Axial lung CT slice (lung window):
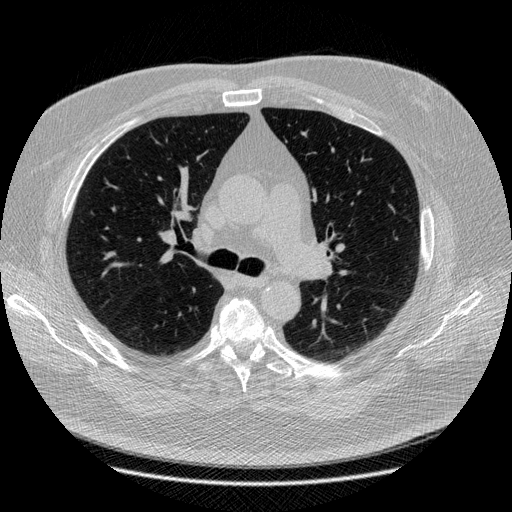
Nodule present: no